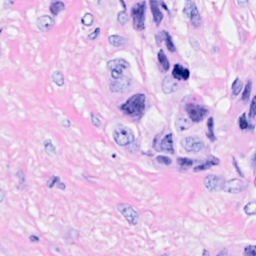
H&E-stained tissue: Breast